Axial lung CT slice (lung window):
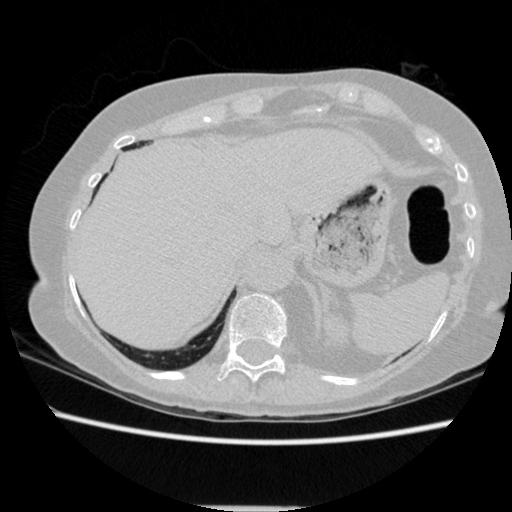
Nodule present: no